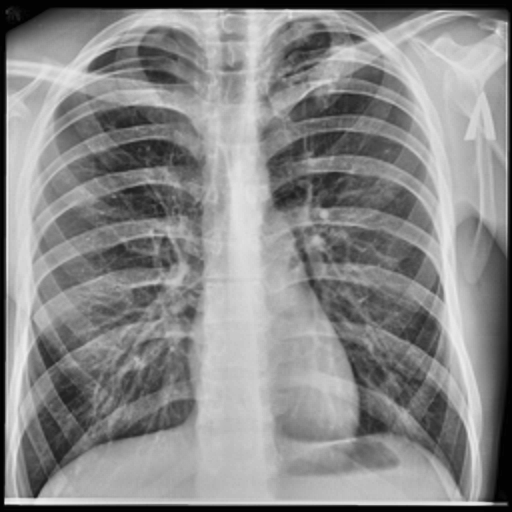
Finding: TUBERCULOSIS